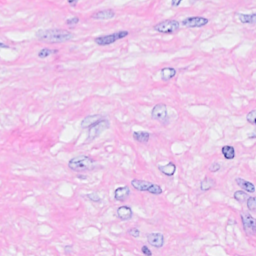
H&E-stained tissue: Breast